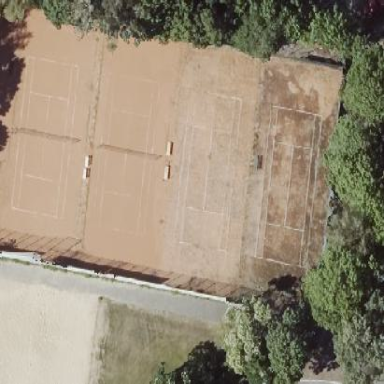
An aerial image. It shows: Tennis pitch with clay surface for leisure sports.